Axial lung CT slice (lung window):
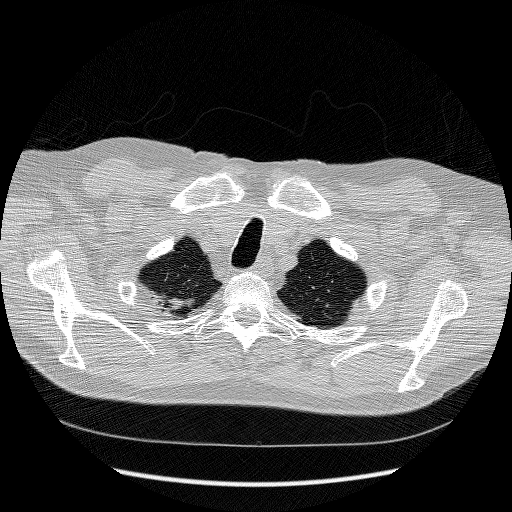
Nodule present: no